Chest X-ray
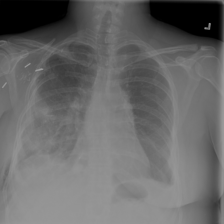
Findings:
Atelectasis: negative
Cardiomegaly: negative
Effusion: negative
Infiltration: negative
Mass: negative
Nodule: negative
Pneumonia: negative
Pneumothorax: negative
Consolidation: negative
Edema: negative
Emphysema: positive
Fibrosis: negative
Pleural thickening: positive
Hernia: negative